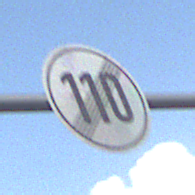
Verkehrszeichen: EndeGeschwindigkeit110
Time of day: MorningAfternoon
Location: Outdoor (RoadRail)
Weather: PartlyCloudy
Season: NotSpecified
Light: Natural